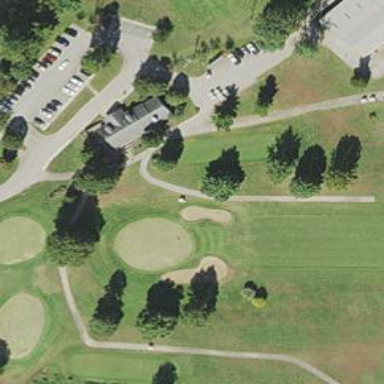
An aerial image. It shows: Path designated for golf carts.